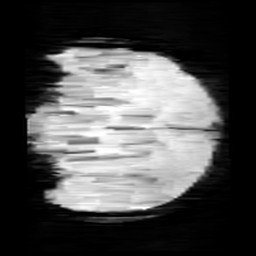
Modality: minIP
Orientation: coronal
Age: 12
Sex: female
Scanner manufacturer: siemens
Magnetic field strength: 3 T
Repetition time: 0.027 s
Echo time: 0.02 s